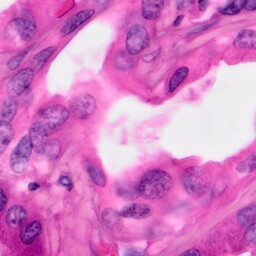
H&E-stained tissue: Pancreatic